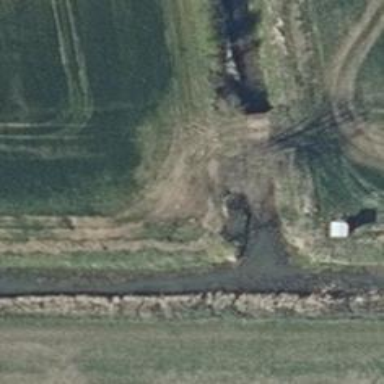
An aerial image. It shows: Abandoned railway bridge that is part of historic railway.